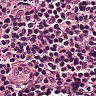
Metastatic tissue present: no